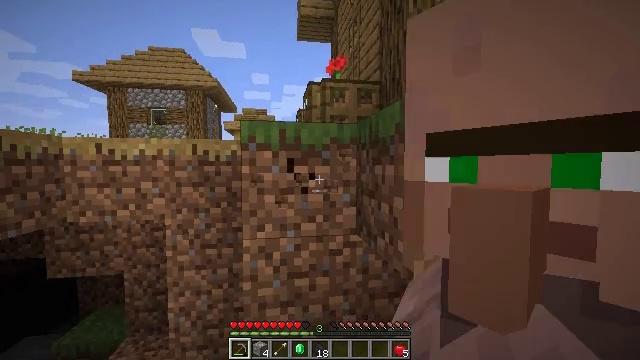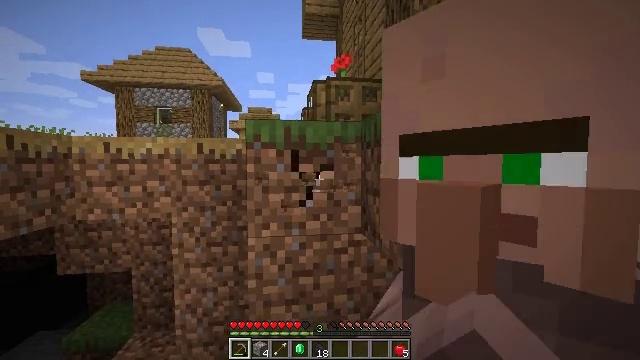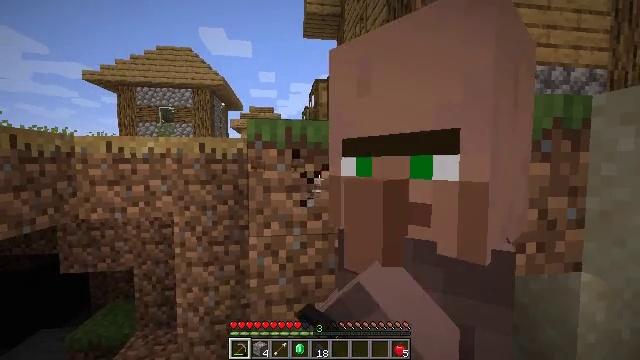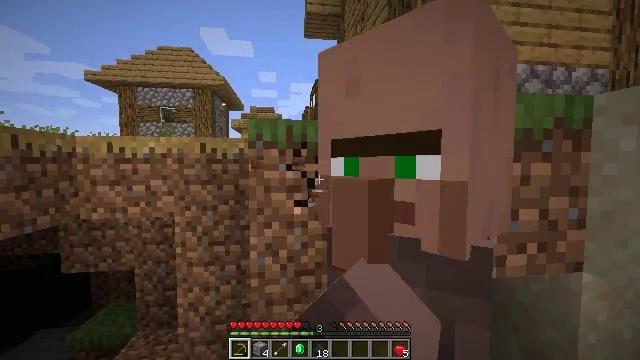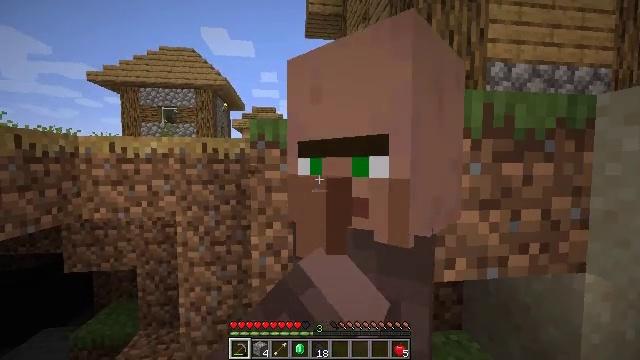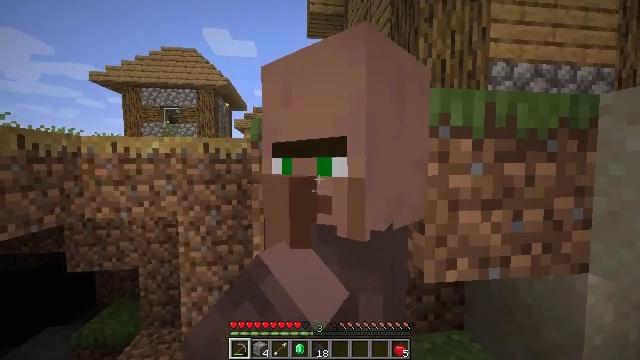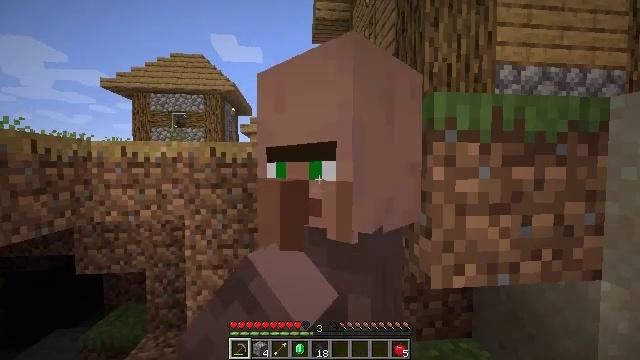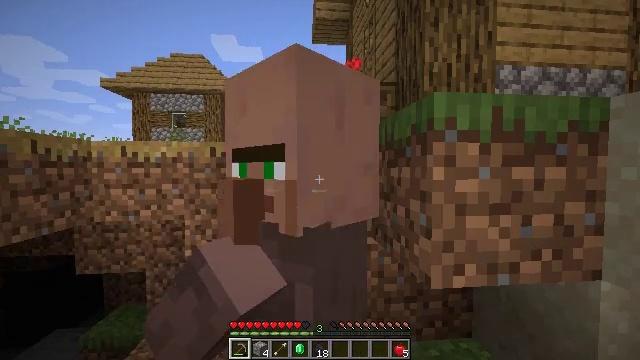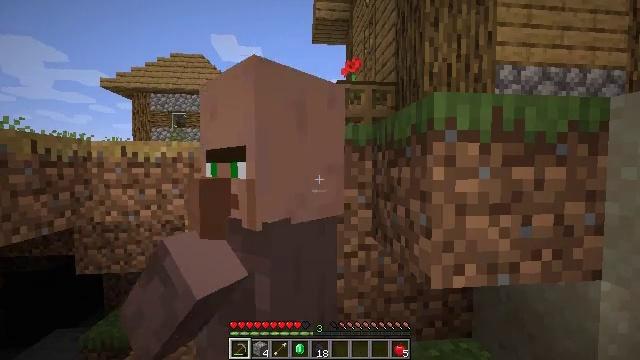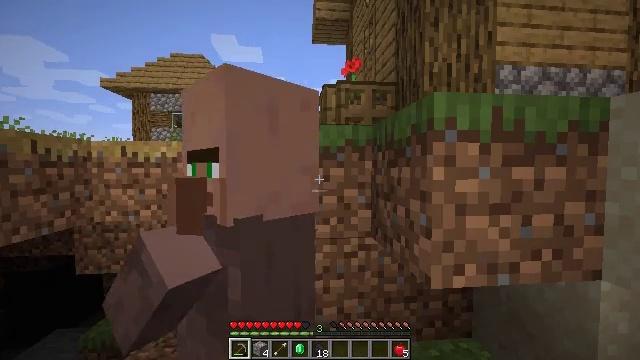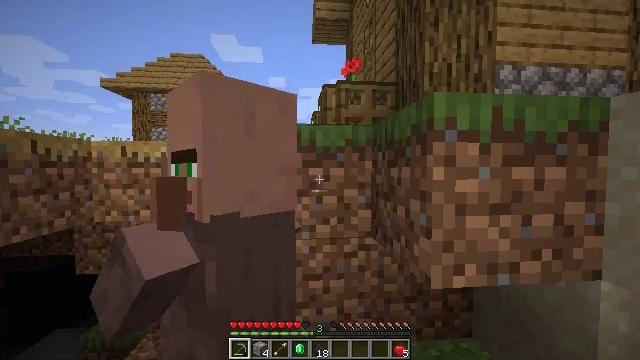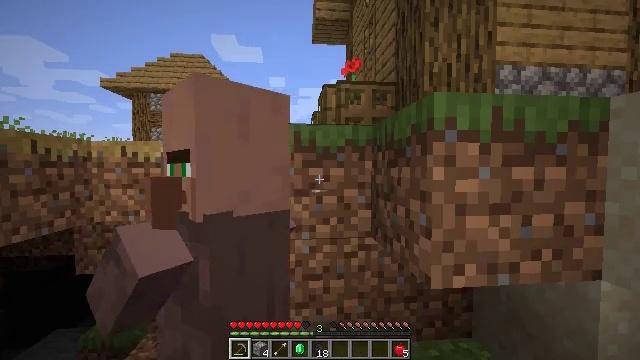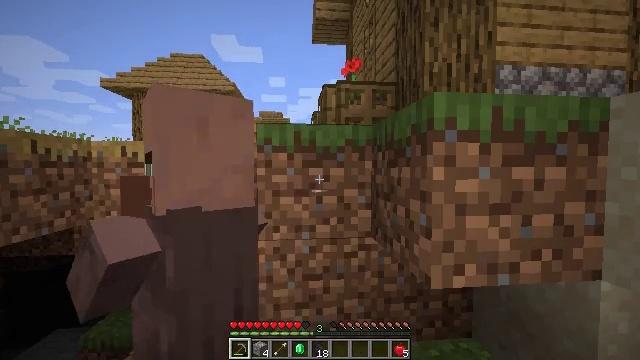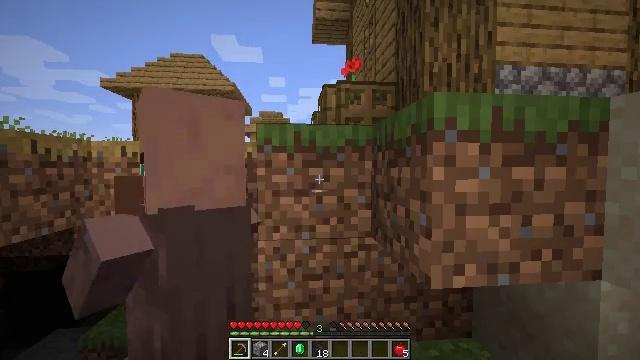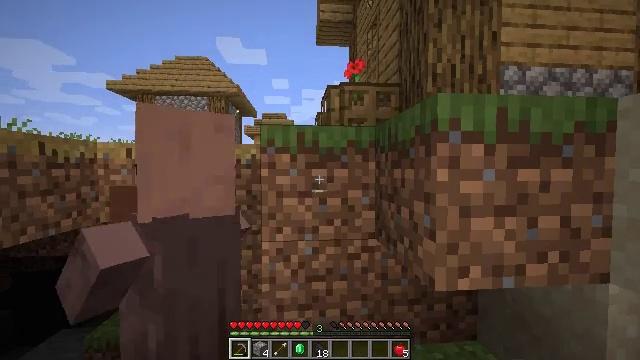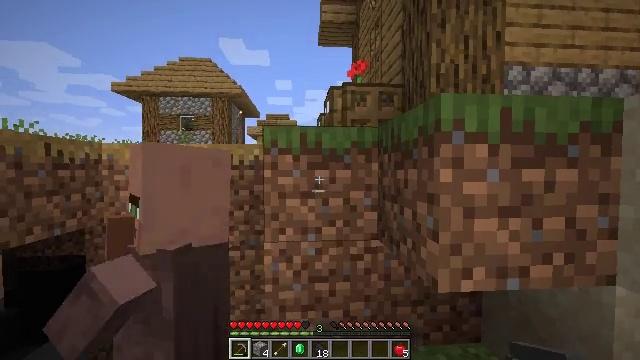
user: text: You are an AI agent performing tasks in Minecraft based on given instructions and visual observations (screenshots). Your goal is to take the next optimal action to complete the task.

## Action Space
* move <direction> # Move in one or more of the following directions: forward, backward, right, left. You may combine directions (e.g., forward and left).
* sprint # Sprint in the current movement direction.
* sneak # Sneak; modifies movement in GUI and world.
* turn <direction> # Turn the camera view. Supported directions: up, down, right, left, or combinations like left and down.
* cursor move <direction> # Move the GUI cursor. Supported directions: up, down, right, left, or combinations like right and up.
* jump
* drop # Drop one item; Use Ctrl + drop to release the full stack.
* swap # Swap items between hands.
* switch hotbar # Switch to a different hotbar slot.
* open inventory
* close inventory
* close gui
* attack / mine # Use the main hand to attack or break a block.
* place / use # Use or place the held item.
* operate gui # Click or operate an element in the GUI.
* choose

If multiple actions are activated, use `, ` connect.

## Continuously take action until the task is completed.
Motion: motion action
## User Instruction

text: Gather grass block for landscaping.
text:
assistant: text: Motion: turn left, attack / mine
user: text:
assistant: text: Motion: attack / mine
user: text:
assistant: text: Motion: attack / mine
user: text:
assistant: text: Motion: attack / mine
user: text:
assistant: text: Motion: attack / mine
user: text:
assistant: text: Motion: turn left, attack / mine
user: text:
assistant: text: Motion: no_op
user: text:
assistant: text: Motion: no_op
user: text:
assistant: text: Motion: no_op
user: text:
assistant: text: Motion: no_op
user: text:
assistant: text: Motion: no_op
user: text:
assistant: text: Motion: no_op
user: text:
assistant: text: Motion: no_op
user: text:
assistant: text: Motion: no_op
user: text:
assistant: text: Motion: no_op
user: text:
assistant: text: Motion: move right, attack / mine
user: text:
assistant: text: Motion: move right, attack / mine
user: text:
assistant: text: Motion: turn left, attack / mine
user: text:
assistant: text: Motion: turn left, attack / mine
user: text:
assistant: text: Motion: turn left, attack / mine
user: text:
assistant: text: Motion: turn left, attack / mine
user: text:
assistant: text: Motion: turn left, attack / mine
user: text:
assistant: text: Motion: turn left, attack / mine
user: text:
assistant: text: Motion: attack / mine
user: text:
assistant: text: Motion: attack / mine
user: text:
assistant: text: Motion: attack / mine
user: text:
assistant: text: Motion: attack / mine
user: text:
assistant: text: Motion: attack / mine
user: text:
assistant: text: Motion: attack / mine
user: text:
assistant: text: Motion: attack / mine